This grayscale texture is a bearing vibration snapshot reshaped row-by-row into a square image. What is the most likely bearing condition (normal, inner_race, outer_race, ball)?
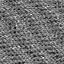
Answer: outer_race